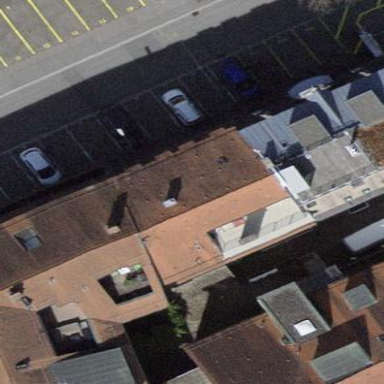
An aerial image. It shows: Parking available on the street side.